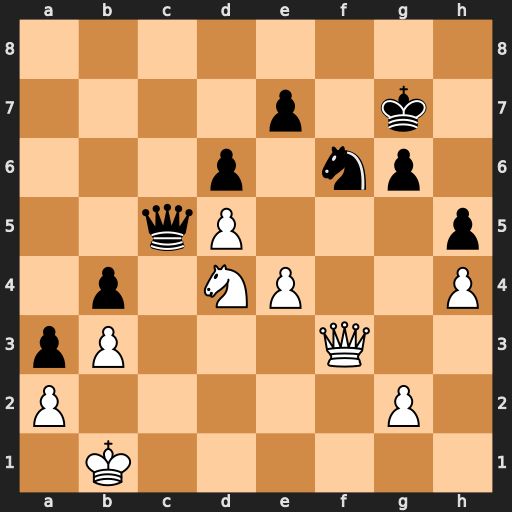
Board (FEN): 8/4p1k1/3p1np1/2qP3p/1p1NP2P/pP3Q2/P5P1/1K6
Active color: w
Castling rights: -
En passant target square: -
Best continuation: Ne6+ Kg8 Nxc5